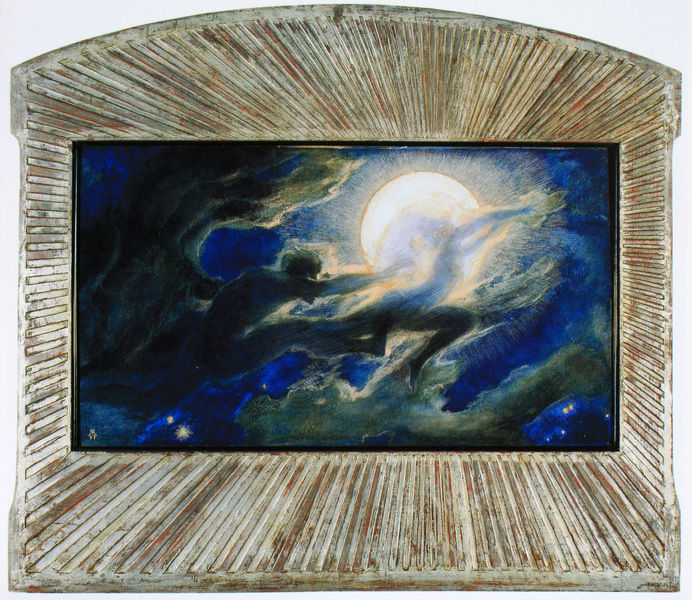
Titel: Cloud Ghosts I
Künstler: Richard Riemerschmid
Standort: München
Institution: Städtische Galerie im Lenbachhaus
Schlagwörter: blau, dunkel, himmel, wolken, bewegung, grau, hell, holz, weiss, tanz, rahmen, relief, figuren, mond, geriffelt, schwebend